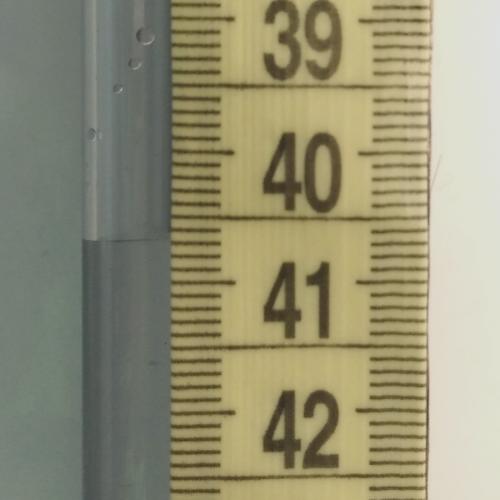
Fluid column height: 40.7 cm